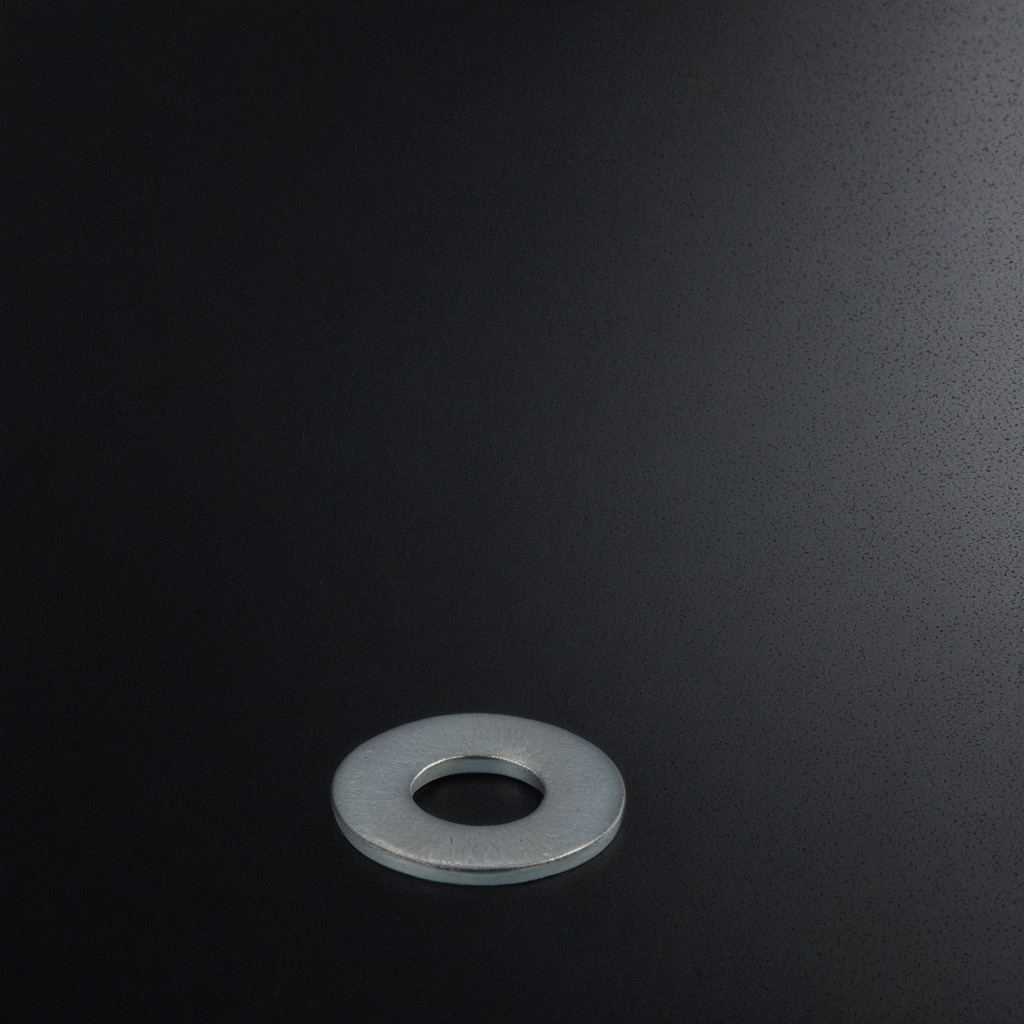
A flat metal washer lies on a clean granite tabletop covered with a black rubber mat inside a workshop at night dim ambient light soft shadows worn but beneath the mat